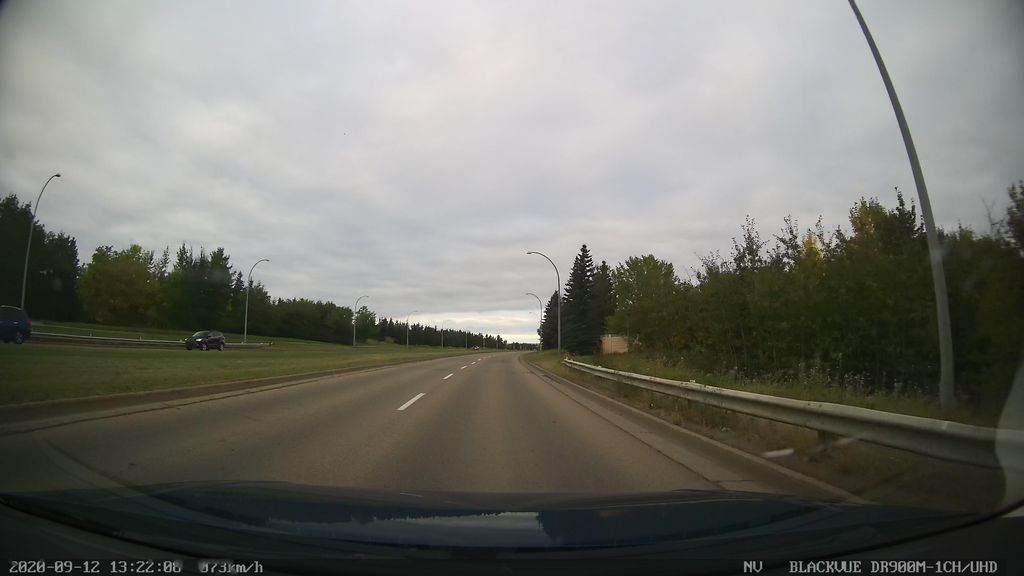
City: edmonton